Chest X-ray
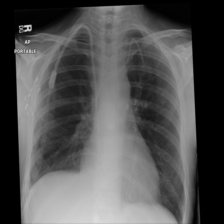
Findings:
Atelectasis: negative
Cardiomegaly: negative
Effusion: negative
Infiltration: negative
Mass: negative
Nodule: negative
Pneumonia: negative
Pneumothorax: negative
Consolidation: negative
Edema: negative
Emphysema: negative
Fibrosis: negative
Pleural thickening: negative
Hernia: negative